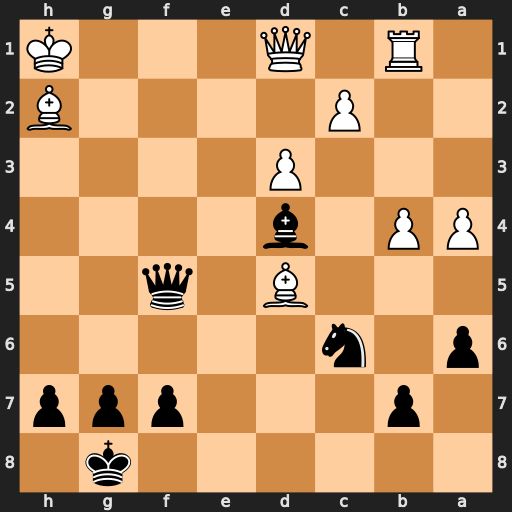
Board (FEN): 6k1/1p3ppp/p1n5/3B1q2/PP1b4/3P4/2P4B/1R1Q3K
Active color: b
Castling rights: -
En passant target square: -
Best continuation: Qxd5+ Qf3 Qxf3#